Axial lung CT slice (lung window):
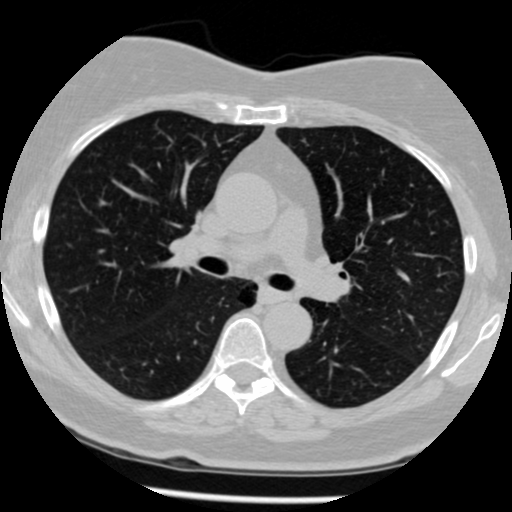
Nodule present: no